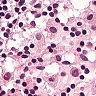
Metastatic tissue present: no